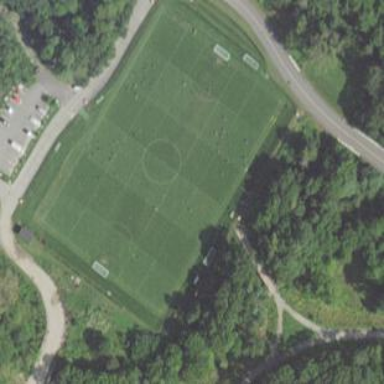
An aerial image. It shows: Soccer pitch for outdoor sports and leisure activities.